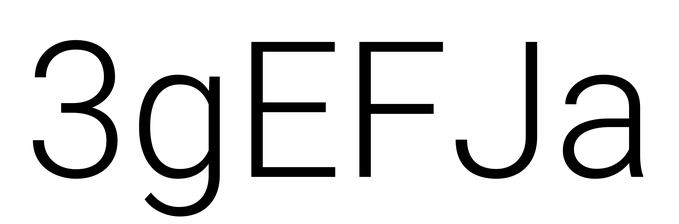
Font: Roboto_Light